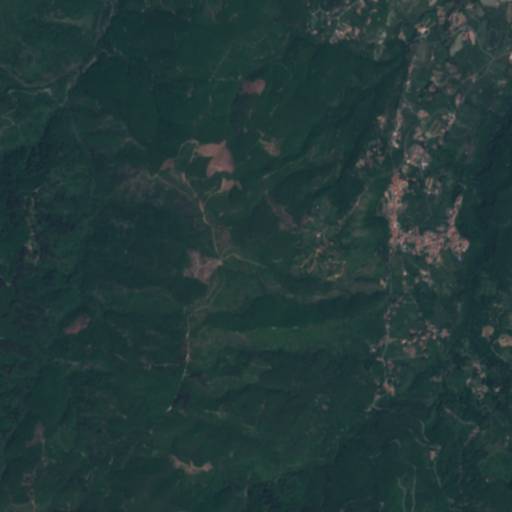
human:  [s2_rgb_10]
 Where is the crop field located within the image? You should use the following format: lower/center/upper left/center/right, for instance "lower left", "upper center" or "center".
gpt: The crop field is located in the center right of the image.
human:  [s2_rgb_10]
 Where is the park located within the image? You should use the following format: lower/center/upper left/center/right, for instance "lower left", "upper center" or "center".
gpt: The park is located in the upper right of the image.
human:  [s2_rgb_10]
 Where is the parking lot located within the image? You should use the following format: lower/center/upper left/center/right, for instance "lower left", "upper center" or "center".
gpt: The parking lot is located in the center right of the image.
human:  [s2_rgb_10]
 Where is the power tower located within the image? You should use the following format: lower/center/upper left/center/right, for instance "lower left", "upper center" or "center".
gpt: The power tower is located in the lower left of the image.
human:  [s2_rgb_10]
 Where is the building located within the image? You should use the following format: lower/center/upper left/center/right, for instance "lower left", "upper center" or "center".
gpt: There is no building in the image.